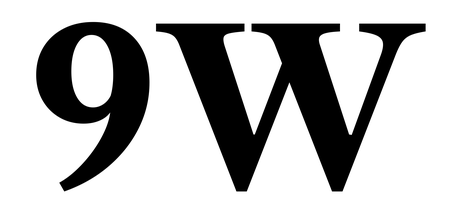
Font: LibreCaslonText_Bold